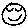
Label: smiley face